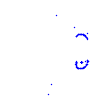
Particle: kaon